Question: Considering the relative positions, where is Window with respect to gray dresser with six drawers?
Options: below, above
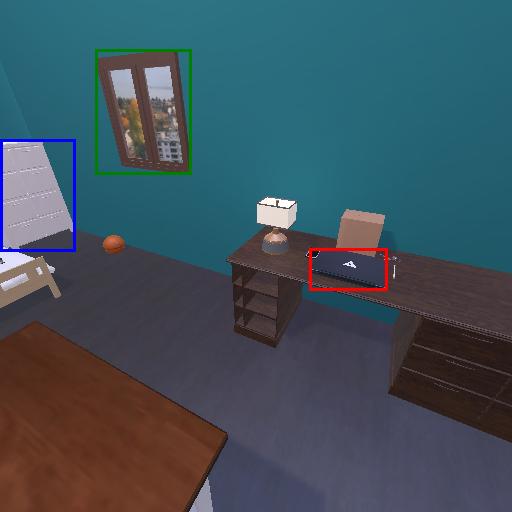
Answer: below